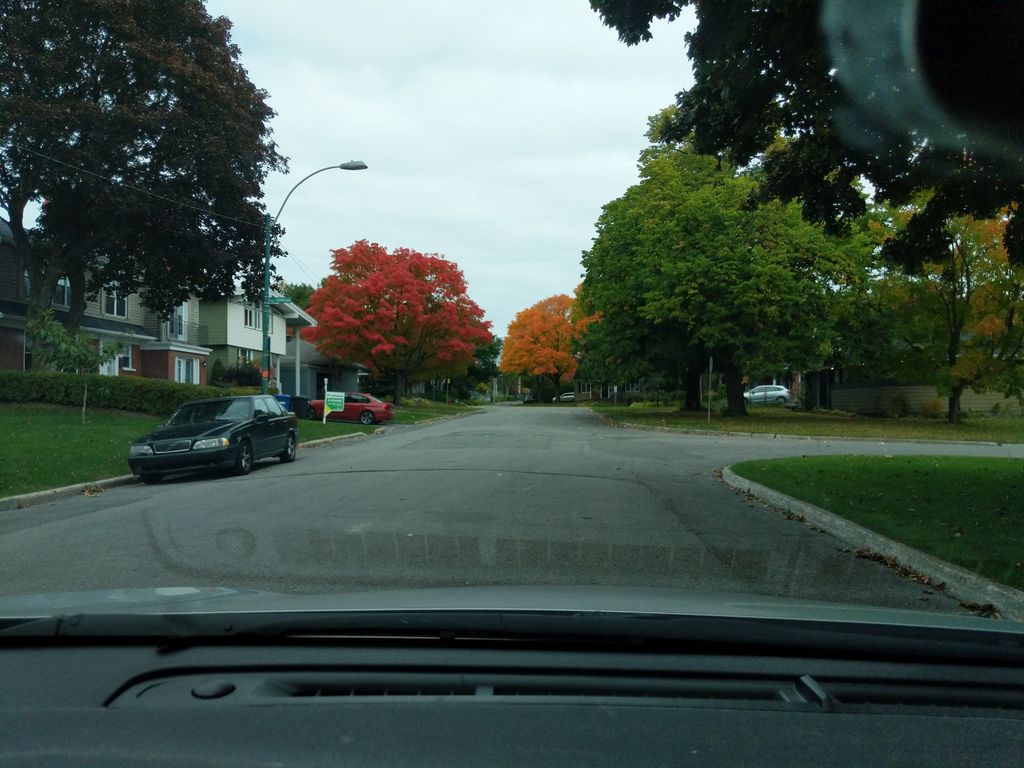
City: quebec_city